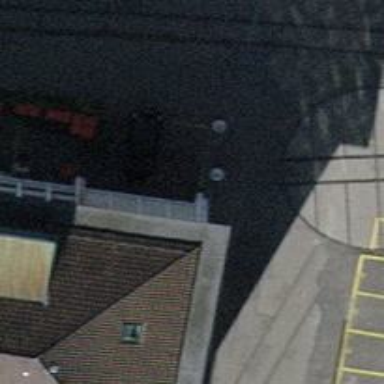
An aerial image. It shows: Post box.